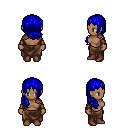
a pixel art fantasy rpg character, female body template, human, dark skin, leather shoulder armor, robe skirt, blue right-swept hairstyle, cloth bracers, brown shoes, four views (front, back, left, right), 2x2 character sprite sheet, small pixel art, hard edges, no anti-aliasing